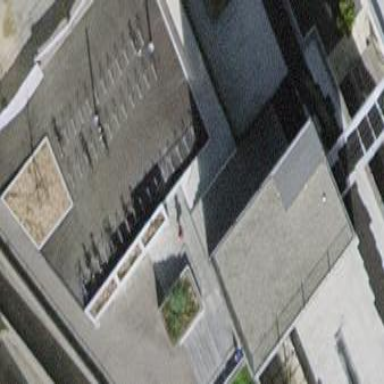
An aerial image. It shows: Parking building.